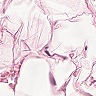
Metastatic tissue present: no